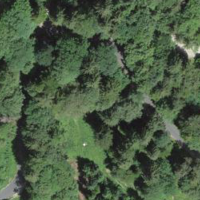
EUNIS habitat code: 44
Species observed at this site:
Rana temporaria
Petasites albus